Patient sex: M
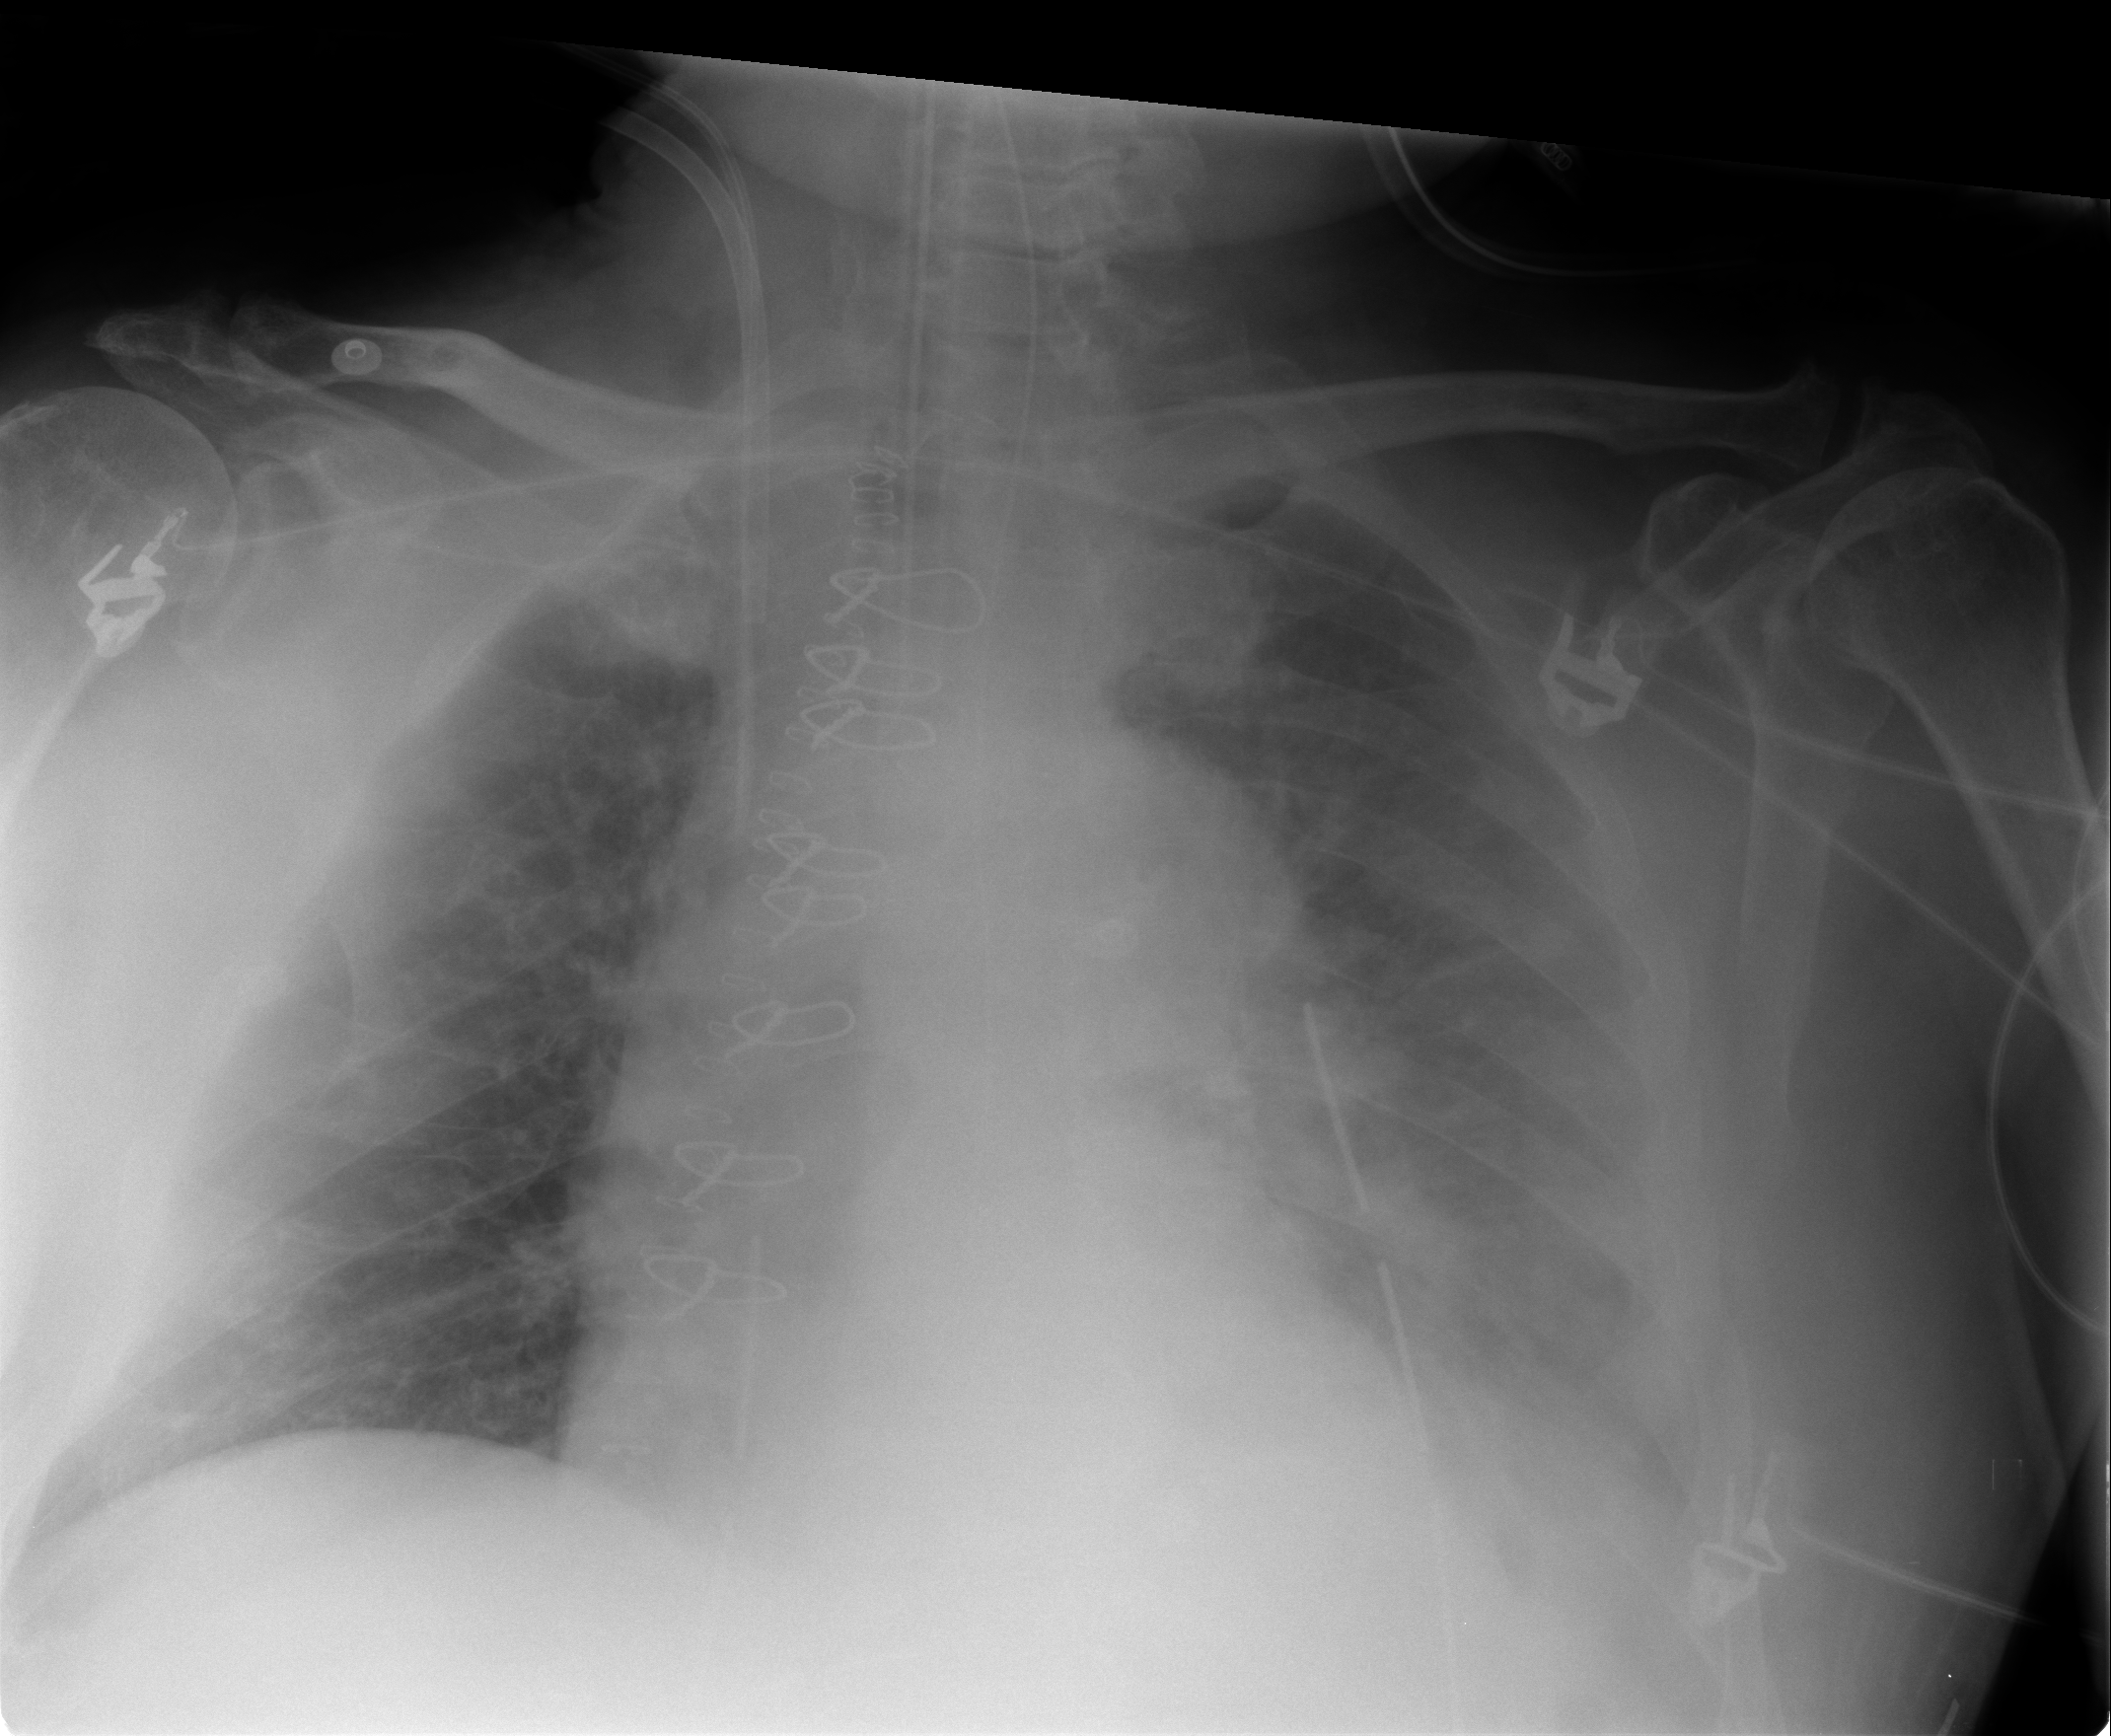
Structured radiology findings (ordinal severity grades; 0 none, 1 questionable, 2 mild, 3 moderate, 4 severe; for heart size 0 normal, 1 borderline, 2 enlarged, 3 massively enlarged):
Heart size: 2
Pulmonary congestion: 2
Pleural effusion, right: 0
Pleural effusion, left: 3
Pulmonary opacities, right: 0
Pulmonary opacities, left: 0
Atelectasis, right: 0
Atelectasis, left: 2